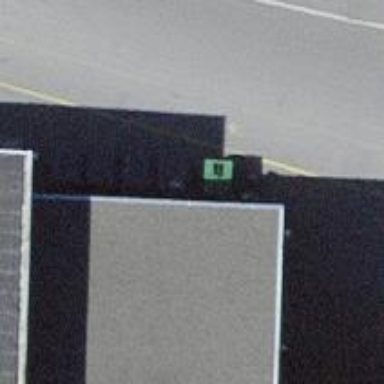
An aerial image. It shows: Recycling container for recycling.